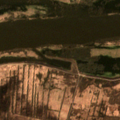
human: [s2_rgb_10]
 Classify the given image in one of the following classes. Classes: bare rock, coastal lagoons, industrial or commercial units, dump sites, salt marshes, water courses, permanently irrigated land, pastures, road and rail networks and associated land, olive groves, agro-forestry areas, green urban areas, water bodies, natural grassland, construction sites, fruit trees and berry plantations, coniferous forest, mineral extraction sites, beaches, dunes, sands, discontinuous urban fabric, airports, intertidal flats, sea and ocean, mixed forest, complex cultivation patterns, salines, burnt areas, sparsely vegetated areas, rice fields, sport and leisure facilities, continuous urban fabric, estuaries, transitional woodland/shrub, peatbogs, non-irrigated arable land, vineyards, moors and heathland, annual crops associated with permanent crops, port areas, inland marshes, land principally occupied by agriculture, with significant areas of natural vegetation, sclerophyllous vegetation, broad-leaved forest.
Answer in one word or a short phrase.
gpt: pastures, land principally occupied by agriculture, with significant areas of natural vegetation, mixed forest, water courses